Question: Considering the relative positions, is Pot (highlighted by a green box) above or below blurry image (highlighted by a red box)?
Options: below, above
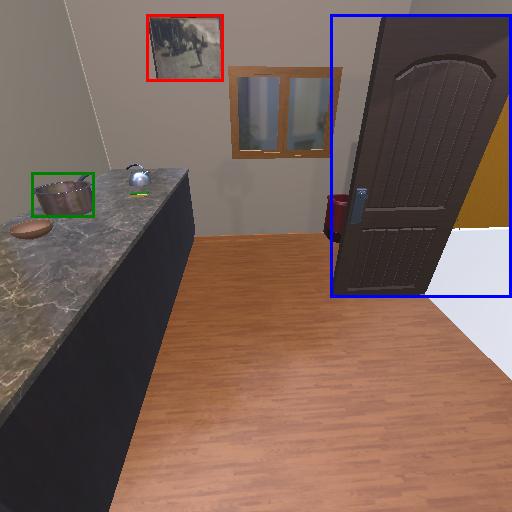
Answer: below